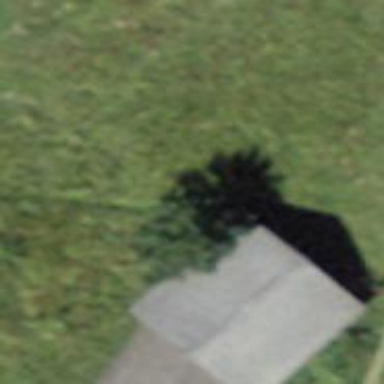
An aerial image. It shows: Garage.